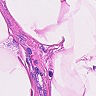
Metastatic tissue present: no